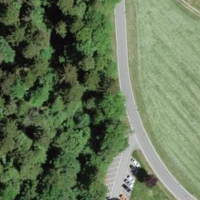
EUNIS habitat code: 44
Species observed at this site:
Sambucus racemosa